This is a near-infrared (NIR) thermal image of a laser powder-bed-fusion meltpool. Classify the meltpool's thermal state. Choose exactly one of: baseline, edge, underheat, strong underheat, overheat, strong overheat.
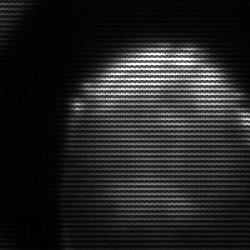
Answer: edge